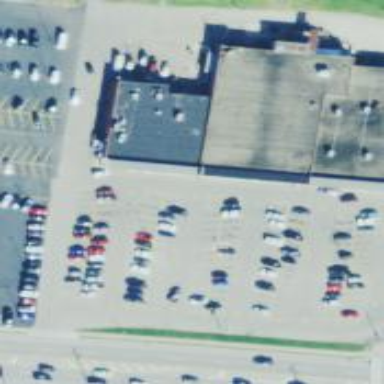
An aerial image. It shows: Supermarket.